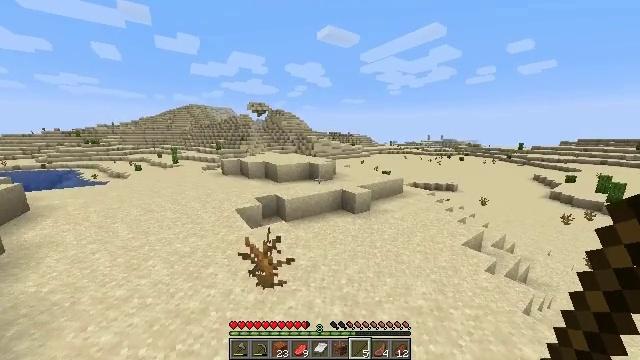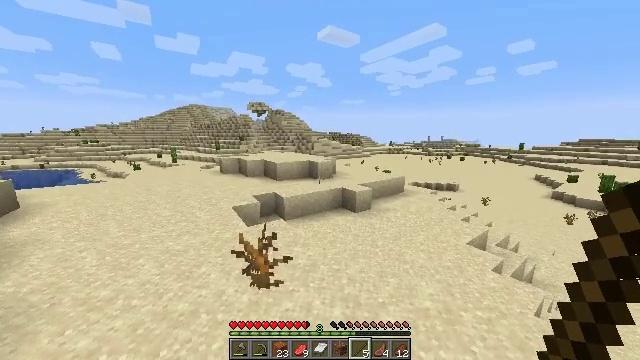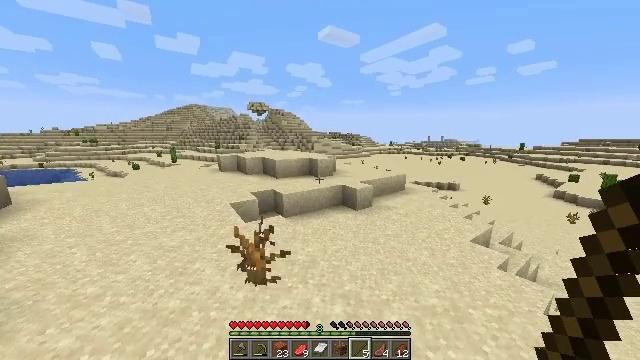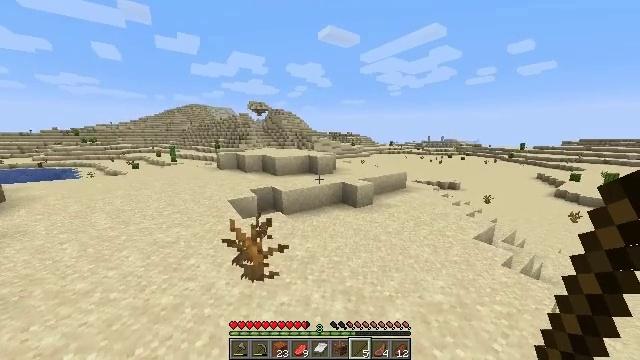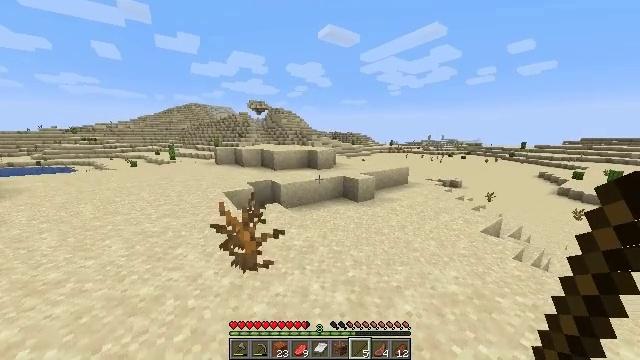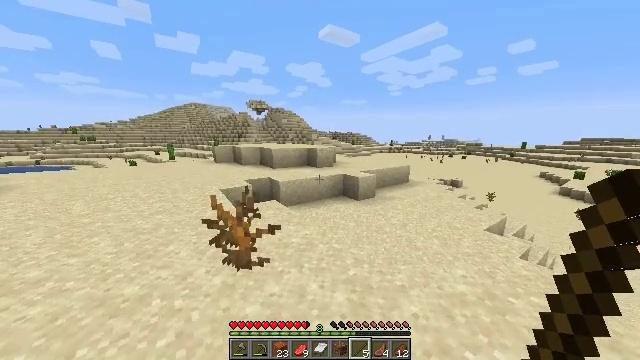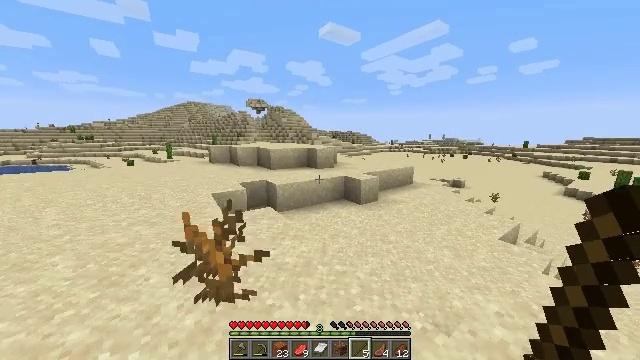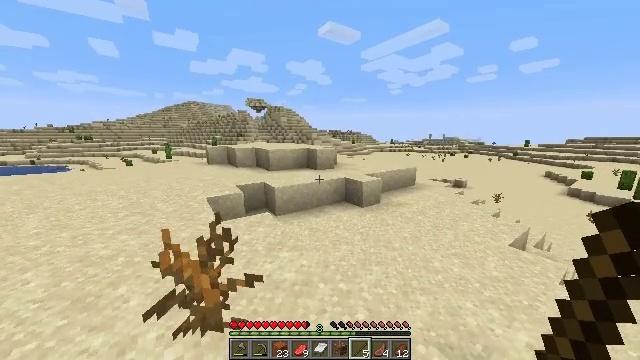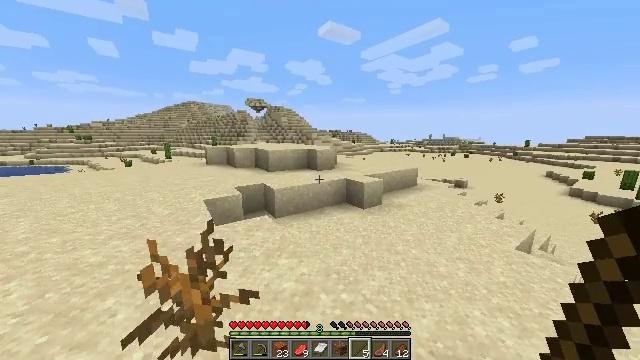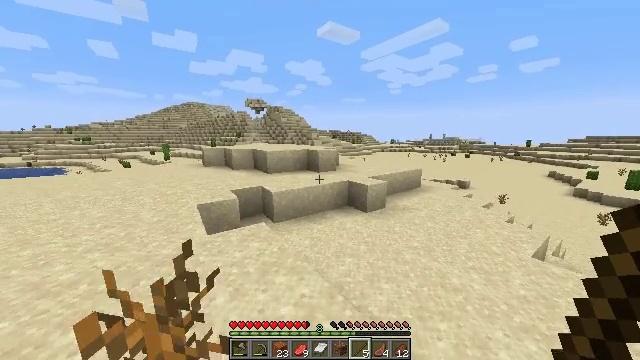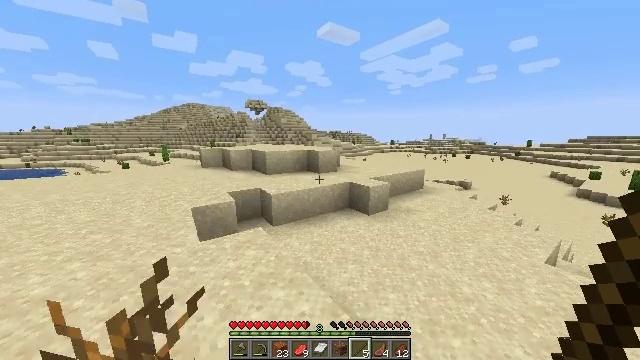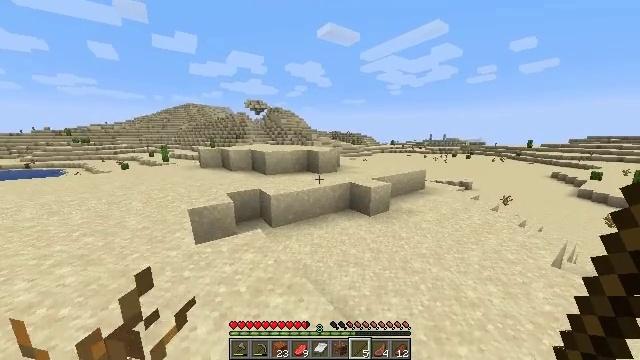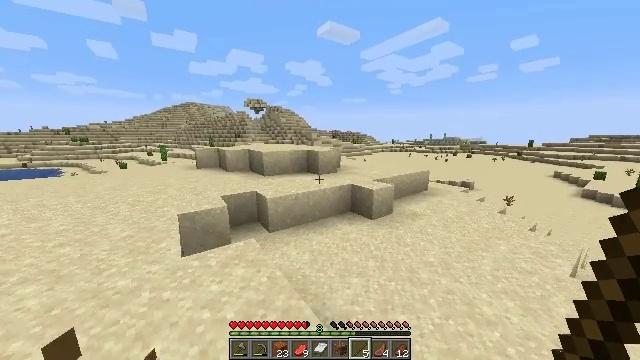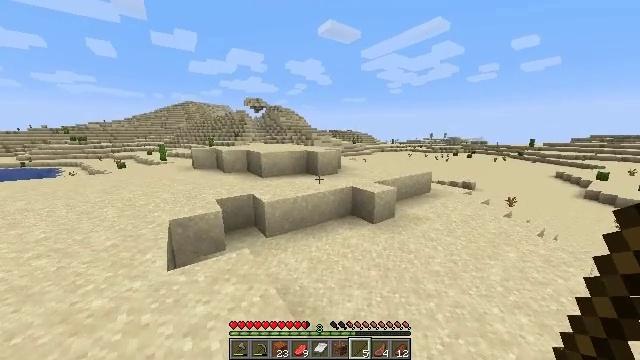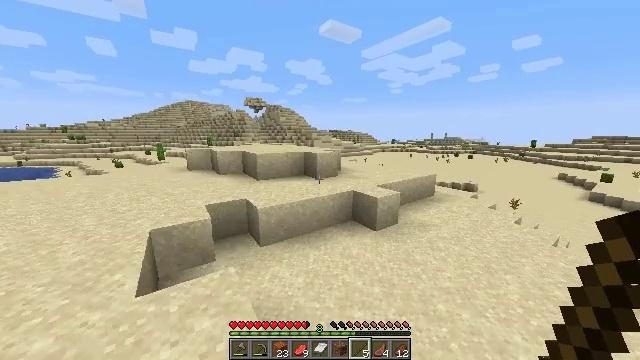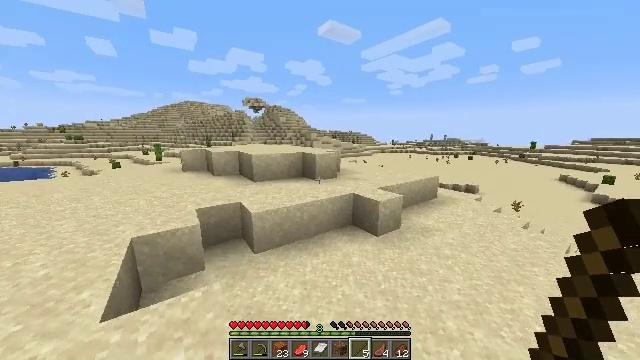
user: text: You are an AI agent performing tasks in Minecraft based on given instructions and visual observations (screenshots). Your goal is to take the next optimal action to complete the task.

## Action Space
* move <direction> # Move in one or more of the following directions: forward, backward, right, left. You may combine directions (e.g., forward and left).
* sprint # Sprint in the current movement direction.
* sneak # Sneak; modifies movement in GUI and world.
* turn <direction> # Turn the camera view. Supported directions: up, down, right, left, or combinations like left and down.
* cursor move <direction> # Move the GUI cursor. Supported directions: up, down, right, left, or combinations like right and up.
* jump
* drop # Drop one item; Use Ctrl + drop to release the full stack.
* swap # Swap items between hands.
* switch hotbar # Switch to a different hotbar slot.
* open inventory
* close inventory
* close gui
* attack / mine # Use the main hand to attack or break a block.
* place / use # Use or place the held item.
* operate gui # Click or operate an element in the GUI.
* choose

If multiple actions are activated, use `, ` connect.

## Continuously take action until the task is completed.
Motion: motion action
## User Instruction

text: Break the dead bush for sticks.
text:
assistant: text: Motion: move forward
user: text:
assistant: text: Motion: move forward
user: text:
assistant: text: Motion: move forward
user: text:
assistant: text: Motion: move forward
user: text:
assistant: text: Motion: move forward
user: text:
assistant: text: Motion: move forward
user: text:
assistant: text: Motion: move forward
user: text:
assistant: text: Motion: move forward
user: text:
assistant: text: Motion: move forward
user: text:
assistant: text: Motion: move forward
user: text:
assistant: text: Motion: move forward
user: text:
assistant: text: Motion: move forward
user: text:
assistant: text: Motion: move forward
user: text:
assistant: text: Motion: move forward
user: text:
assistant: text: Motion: move forward
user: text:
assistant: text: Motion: move forward, turn right
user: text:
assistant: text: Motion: move forward, turn right
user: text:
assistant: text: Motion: move forward
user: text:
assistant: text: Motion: move forward
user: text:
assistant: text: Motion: move forward
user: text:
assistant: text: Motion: move forward
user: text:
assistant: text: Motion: move forward
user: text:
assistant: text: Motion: move forward
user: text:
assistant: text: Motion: move forward
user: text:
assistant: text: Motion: move forward
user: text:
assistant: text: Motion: move forward
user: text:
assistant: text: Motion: move forward
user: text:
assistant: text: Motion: move forward
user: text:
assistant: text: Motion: move forward, turn right, jump
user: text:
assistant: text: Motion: move forward, turn right, jump